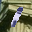
Label: 1